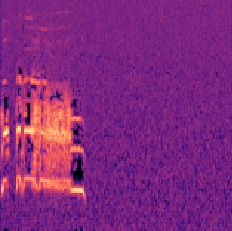
Sound class: Rooster